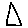
Label: triangle